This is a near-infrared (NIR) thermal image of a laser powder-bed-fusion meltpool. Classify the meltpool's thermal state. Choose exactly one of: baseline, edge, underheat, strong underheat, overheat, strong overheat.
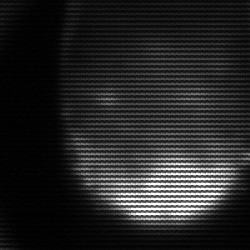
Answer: edge